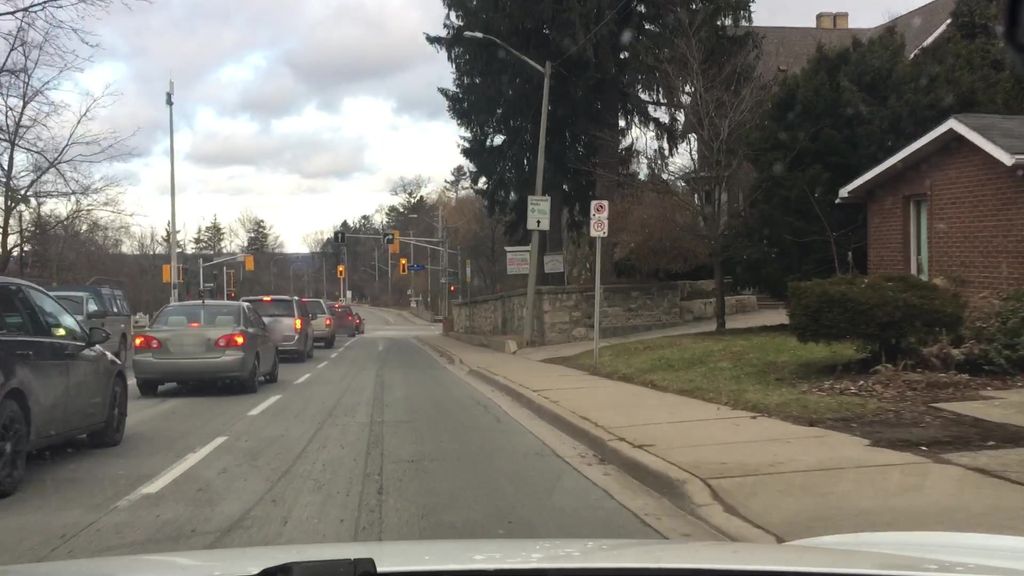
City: hamilton